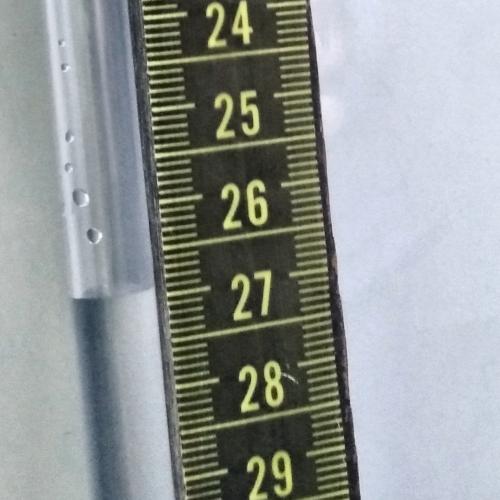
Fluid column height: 26.9 cm